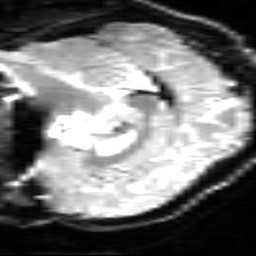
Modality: inplaneT2
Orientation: sagittal
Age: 28
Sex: male